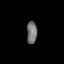
Tissue: lung
Cell type: Endothelial cells
Senescence score: 0.5558
Nuclear area (px): 237
Mean DAPI intensity: 110.224